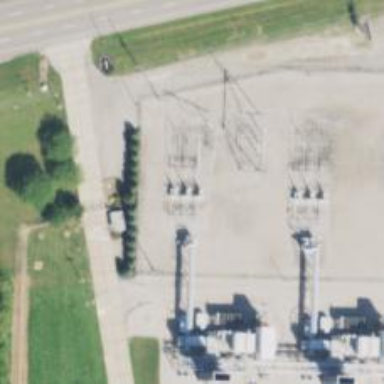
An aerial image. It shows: Switch used for power control.